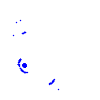
Particle: electron